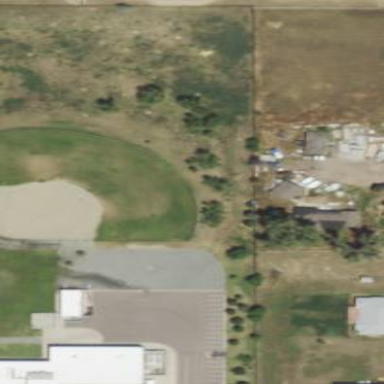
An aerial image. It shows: Softball pitch for leisure and sport activities.